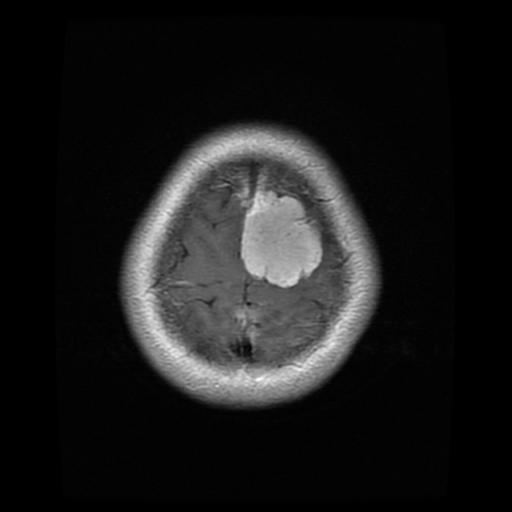
Label: meningioma